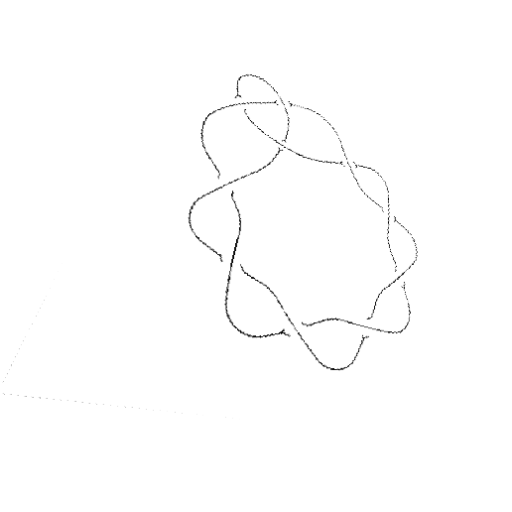
Crossing number: 10